Interaction volume radius: 10 \u00c5
Interaction volume height: 25 \u00c5
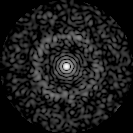
Disorder parameter: 0.8402